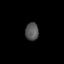
Tissue: skin
Cell type: Epithelial cells
Senescence score: 0.2062
Nuclear area (px): 229
Mean DAPI intensity: 85.83